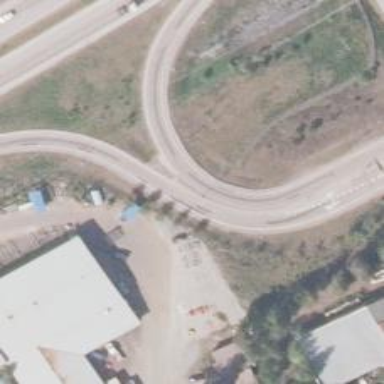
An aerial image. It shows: Asphalt road classified as tertiary trunk link.